Question: I have a question regarding Google Charts (Column Charts) in specific.
"How do I make the "date" clickable so I can open up a modal dialog (jQuery) with an external page?"

I have added an example to illustrate what I mean, this is obviously done in Photoshop.
I am able to bring up a alert dialog when I click any of the bars, but that's not really what I am looking for.
I have tried to search for it, but was unable to find something.
Attached is the code I used for making the bars clickable, maybe someone knows how to modify that without having to Google for it.
'''
var handler = function(e) {
var sel = chart.getSelection();
sel = sel[0];
if (sel && sel['row'] && sel['column']) {
var message = "Hi..";
alert(message);
}
}
google.visualization.events.addListener(chart, 'select', handler);
'''
Any assistance would be very much appreciated.
- Robert.
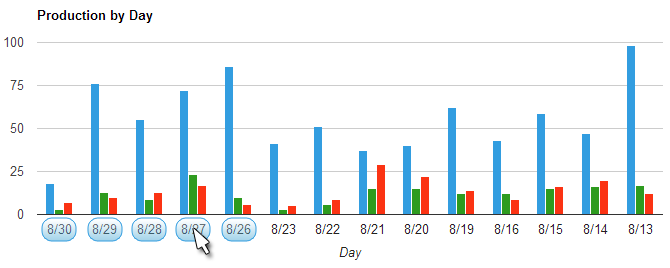
Answer: If you use a ''click'' handler instead of a ''select'' handler, you can more easily interact with other parts of the chart.
Here's an example: <URL>
Your event object, 'e', will have a 'targetID' property.
This 'targetID' is not well documented, but if you run the debugger, you can get a sense of what IDs look like.
On the various axis charts (Line, Column, etc.) the 'targetID' of the axis labels look something like this: 'hAxis#0#label#1'. To break that down, it means that you clicked on the second label of the first horizontal axis (0 based index).
Given that, we can dissect the 'targetID' to figure out which label you clicked on from the data if it's discrete.
(If your data is continuous, there isn't necessarily a 1:1 relationship with the labels and rows of data)
'''
var handler = function(e) {
var parts = e.targetID.split('#');
if (parts.indexOf('label') >= 0) {
var idx = parts[parts.indexOf('label') + 1];
alert(data.getValue(0, parseInt(idx)));
}
};
google.visualization.events.addListener(chart, 'click', handler);
'''